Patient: sex M, age 44
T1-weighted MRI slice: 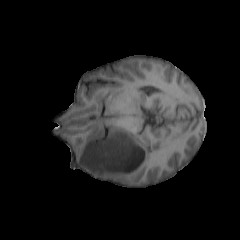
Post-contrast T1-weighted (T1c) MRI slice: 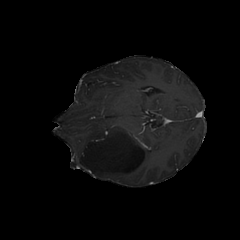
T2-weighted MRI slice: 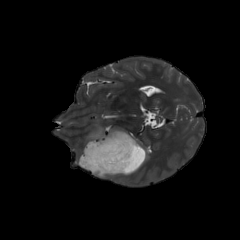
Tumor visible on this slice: yes
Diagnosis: Astrocytoma, IDH-mutant
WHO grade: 3